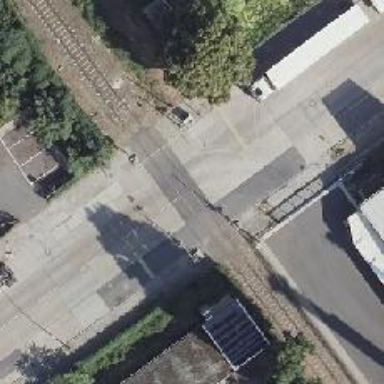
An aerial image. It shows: Level crossing with traffic signals. The crossing is marked with saltire.